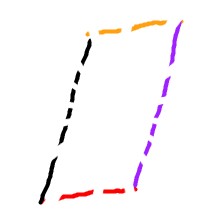
Shape: parallelogram